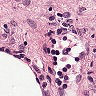
Metastatic tissue present: no